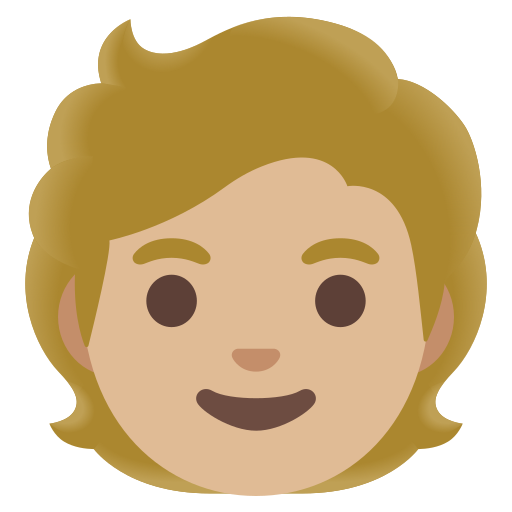
Emoji: 🧑🏼